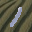
Label: 1